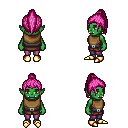
a pixel art fantasy rpg character, female body template, orc, green skin, leather chest armor, magenta pants, pink long topknot hairstyle, gold boots, four views (front, back, left, right), 2x2 character sprite sheet, small pixel art, hard edges, no anti-aliasing